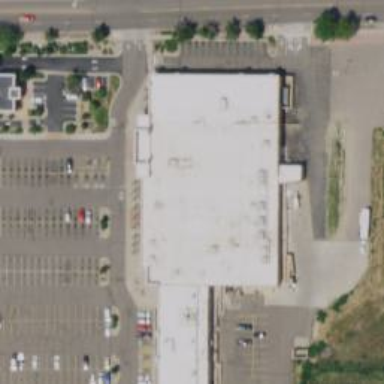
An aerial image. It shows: Commercial building.